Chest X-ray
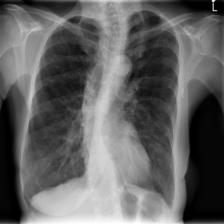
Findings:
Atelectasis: negative
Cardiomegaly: negative
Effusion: negative
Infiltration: negative
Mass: negative
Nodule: negative
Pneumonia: negative
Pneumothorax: negative
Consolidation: negative
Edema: negative
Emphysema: negative
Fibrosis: negative
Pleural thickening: negative
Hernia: negative